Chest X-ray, PA view. Patient: 18 years old, sex M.
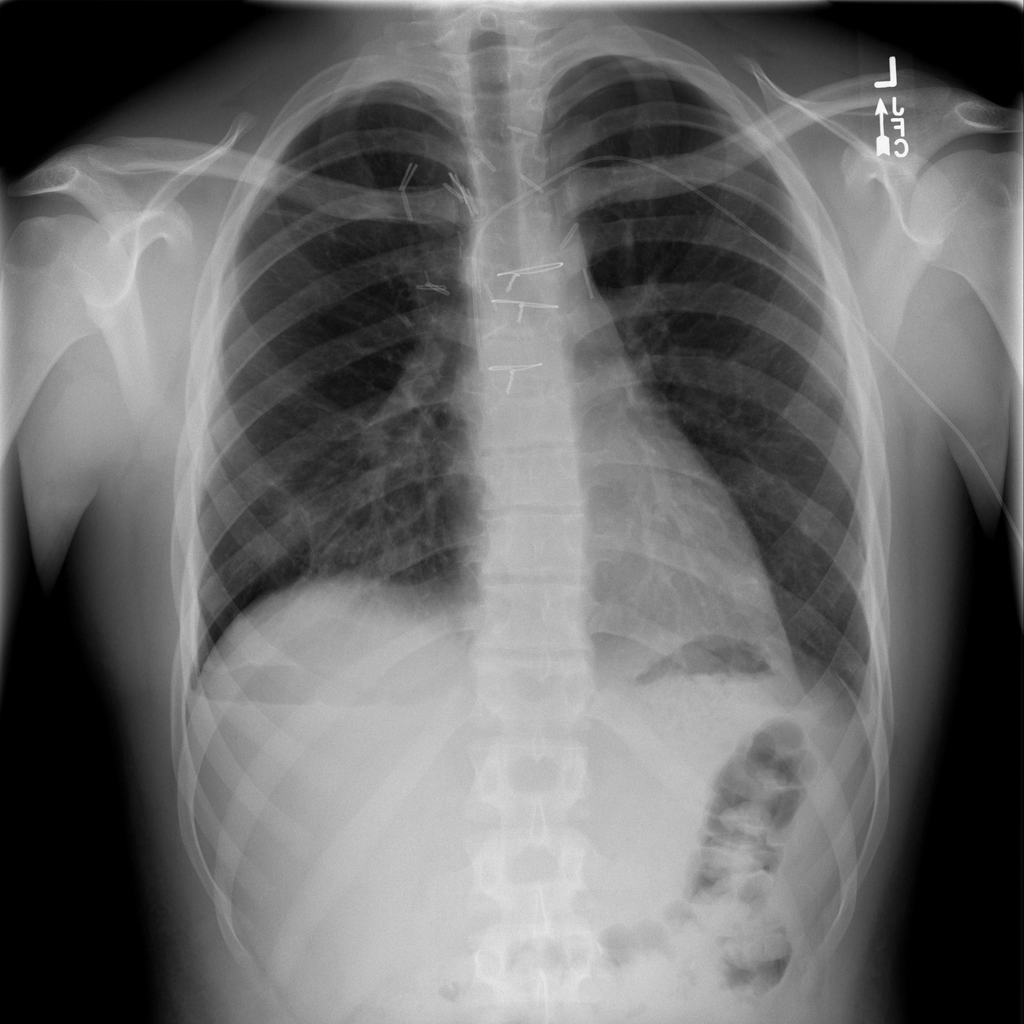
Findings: No Finding